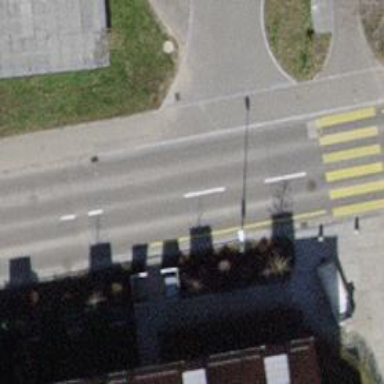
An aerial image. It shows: Secondary road with asphalt surface. There is sidewalk on the left and lane designated for cycling in both directions.